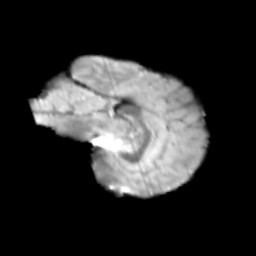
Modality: T2w
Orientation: sagittal
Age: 9
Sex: male
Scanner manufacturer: siemens
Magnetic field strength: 3 T
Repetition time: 3.8 s
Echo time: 0.07 s